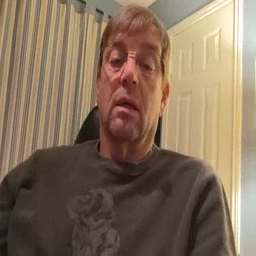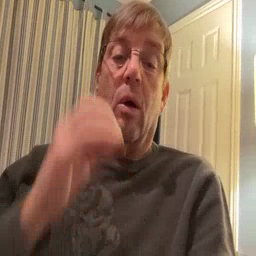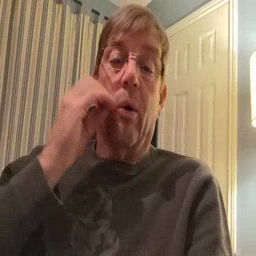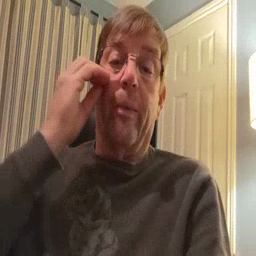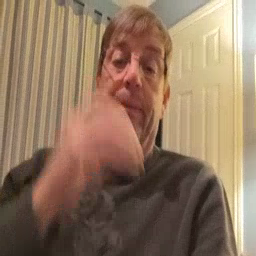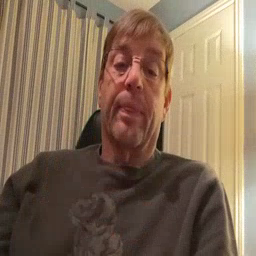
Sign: home